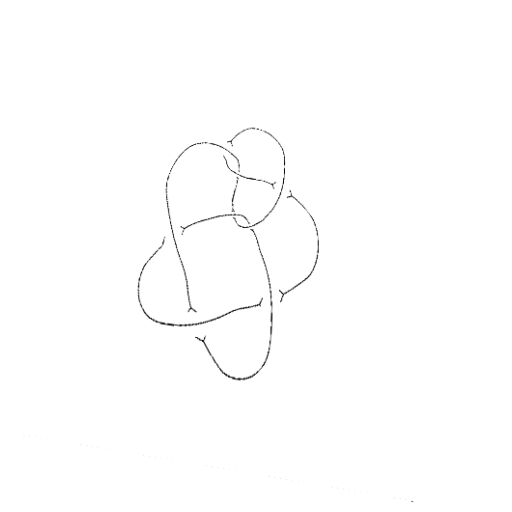
Crossing number: 8